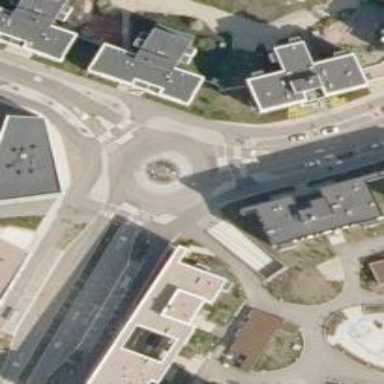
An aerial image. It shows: Secondary road leading to roundabout.